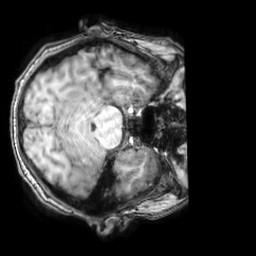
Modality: T1w
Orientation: axial
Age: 39
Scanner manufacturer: philips
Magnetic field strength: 3 T
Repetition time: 0.007 s
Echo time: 0.003501 s